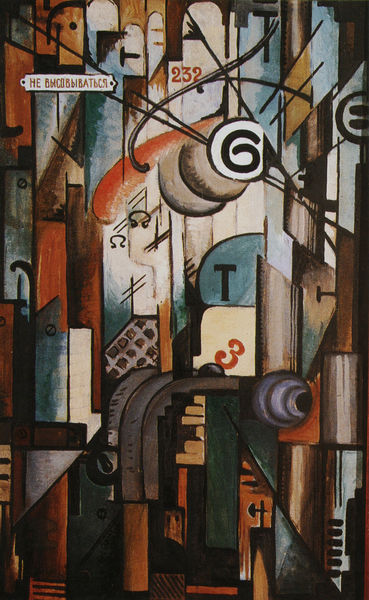
Titel: Trambahn Nr.6
Künstler: Michail Menkow
Standort: Samara
Institution: Staatliches Kunstmuseum
Schlagwörter: blau, dunkel, gemälde, schatten, weiß, dreieck, gelb, grün, komposition, kubismus, ocker, stadt, braun, bunt, fenster, grau, hell, laterne, licht, orange, schwarz, strasse, säulen, türkis, gebäude, haus, rot, beige, malerei, augen, öl, felder, gitter, auge, drei, musik, schräg, kreis, rund, farbig, umrisse, ansicht, bogen, noten, abstrakt, farben, fläche, flächen, modern, farbe, formen, lila, violett, linien, treppe, zahlen, ziffern, klavier, ornamente, balken, striche, abstrahiert, rechtecke, bögen, schild, kreuz, rechteck, gebogen, nd, schilder, text, buchstaben, konturen, kreise, beschriftung, plakat, schraffiert, senkrecht, geometrisch, zahl, ziffer, glasfenster, picasso, antik, rotbraun, spirale, geometrie, viereck, vierecke, pfeile, moderne kunst, konstruktivismus, russisch, parallelen, straßenbahn, hufeisen, senkrechte, vertikal, kandinski, braque, linine, kyrillisch, omega, lissitzky, schneke, collagiert, schattengeometrie, 3, t, 6, 232, r, g, he, 2, ohm